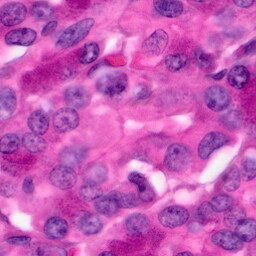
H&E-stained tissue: Pancreatic